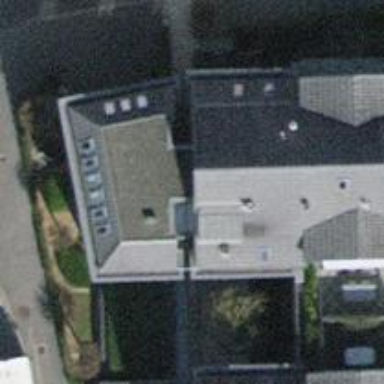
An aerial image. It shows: Healthcare clinic.